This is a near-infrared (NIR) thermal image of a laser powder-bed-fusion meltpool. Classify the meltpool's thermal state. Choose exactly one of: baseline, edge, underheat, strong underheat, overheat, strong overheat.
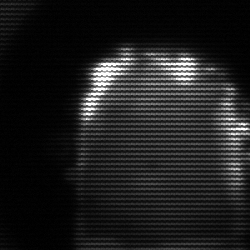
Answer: baseline